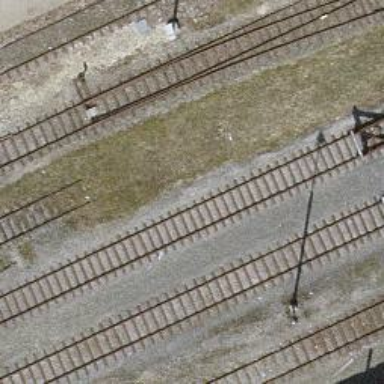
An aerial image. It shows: Railway buffer stop.